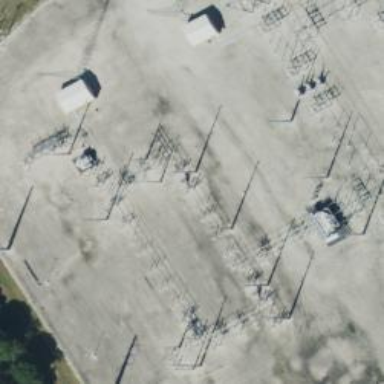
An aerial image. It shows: Switch used for power control.